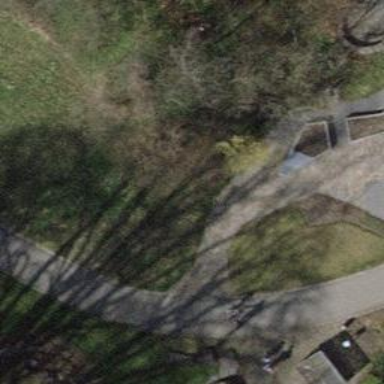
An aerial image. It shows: Path with sett surface.